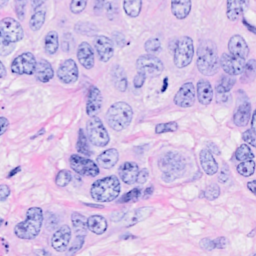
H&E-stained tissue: Breast